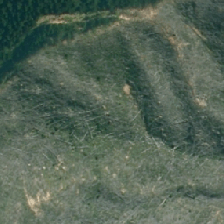
Land cover: harvested_forest